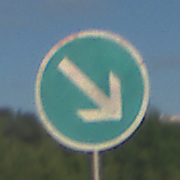
Verkehrszeichen: VorgeschriebeneVorbeifahrtRechts
Umgebung: Outdoor, Nature
Tageszeit: MorningAfternoon
Wetter: Clear
Licht: Natural
Jahreszeit: NotSpecified
Kontrast: HighContrast